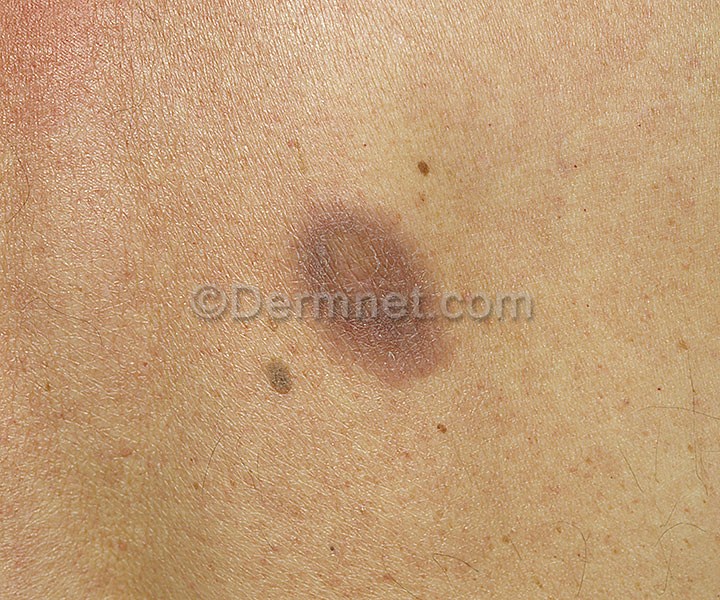
Disease: Exanthems and Drug Eruptions